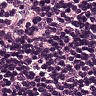
Metastatic tissue present: no